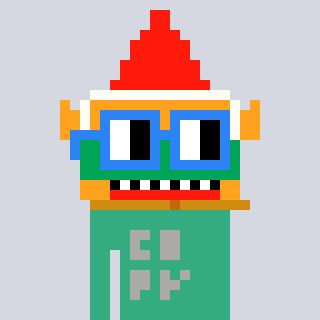
a pixel art character with square blue glasses, a gnome-shaped head and a teal-colored body on a cool background